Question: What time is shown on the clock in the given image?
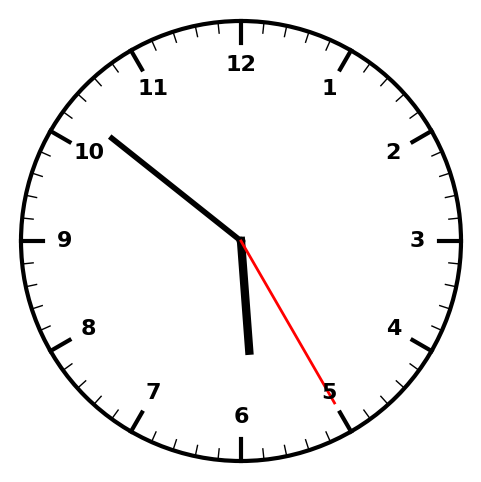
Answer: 05:51:25